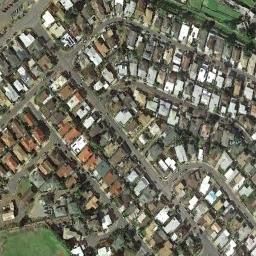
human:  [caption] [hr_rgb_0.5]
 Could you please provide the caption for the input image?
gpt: There are many roads and neatly arranged houses and trees and large lawns in densely populated areas .

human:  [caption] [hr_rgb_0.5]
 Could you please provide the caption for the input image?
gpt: The dense residential is next to the road and grass .

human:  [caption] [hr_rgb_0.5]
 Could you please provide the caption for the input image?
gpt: The houses are all rectangular .

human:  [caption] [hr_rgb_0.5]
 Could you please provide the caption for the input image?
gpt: A dense residential area has a lawn and lots of houses arranged neatly while some roads go through the residential area .

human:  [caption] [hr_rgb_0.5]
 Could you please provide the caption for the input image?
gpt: There are many buildings of different colors on dense residential area .